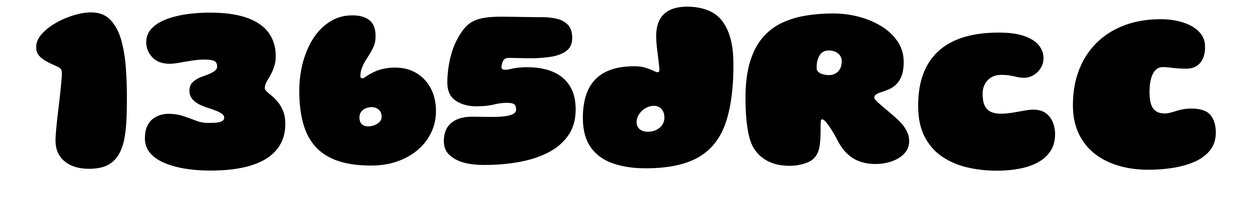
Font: Gluten_Black